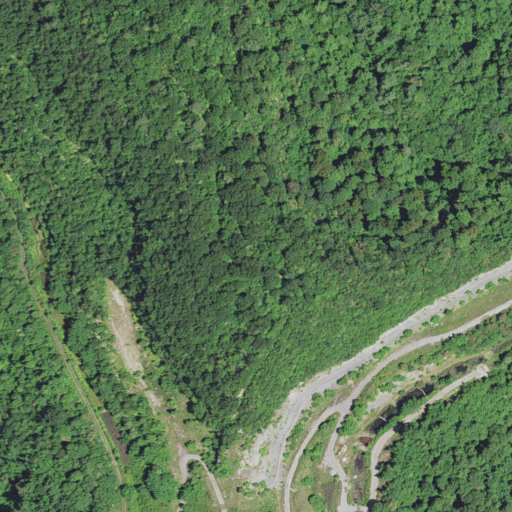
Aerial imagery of mountain in West Virginia named Bearwallow Knob containing deciduous forest and shrub